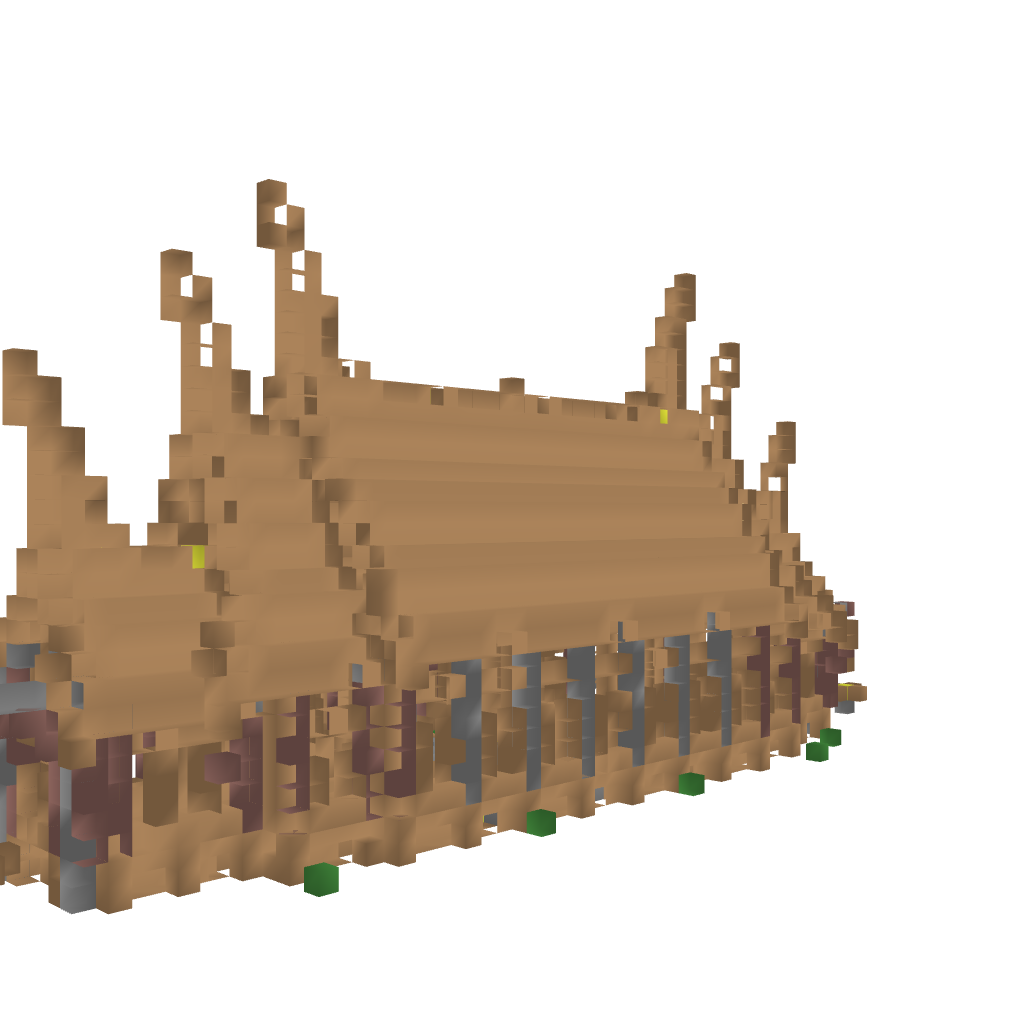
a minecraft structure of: Rumah Gadang bad low quality